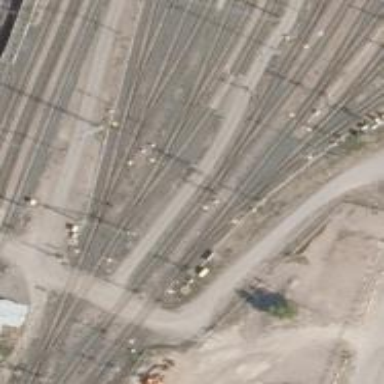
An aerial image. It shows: Rail yard with electrified contact lines for railway operations.